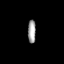
Tissue: prostate
Cell type: Fibroblasts
Senescence score: 0.7076
Nuclear area (px): 181
Mean DAPI intensity: 159.32